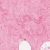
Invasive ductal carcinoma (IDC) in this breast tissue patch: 0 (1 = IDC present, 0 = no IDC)